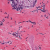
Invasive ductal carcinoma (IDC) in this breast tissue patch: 0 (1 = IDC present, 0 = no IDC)